Question: How can I keep Twisted from sending traceback to the browser when it has an error? It's been exposing file paths and code.

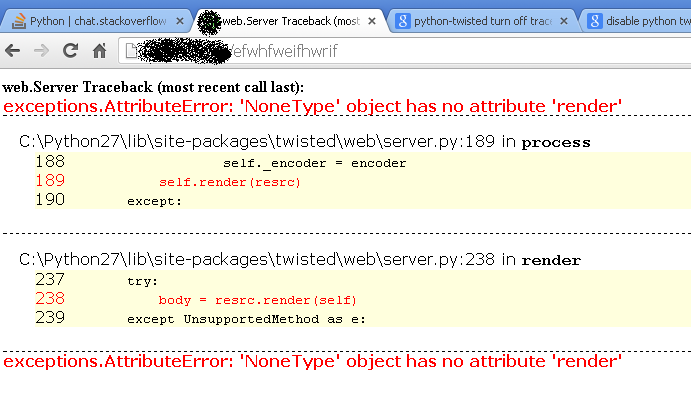
Answer: Just about every server framework that serves up something human readable will have an option to serve up tracebacks (for development) or not (for production).
In Twisted, it's called 'displayTracebacks', and it's documented as a member of <URL>
If you're wondering why it defaults to True, you may want to read Glyph's rationale on the <URL>:
> Nope, this should be turned on by default, since when you
are using defaults you are typically developing. System
administrators can make this a site-local default by adding
to sitecustomize.py or somesuch.
(As the 11-years-wiser version of Glyph points out in a comment, it's probably better to set it in the application than to use a site-local default. But the basic idea is the same. Set it to 'False' at any level, and you'll get exactly the behavior you're after.)